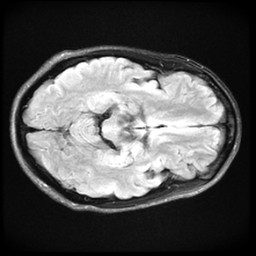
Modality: FLAIR
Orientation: axial
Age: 32
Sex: female
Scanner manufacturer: ge
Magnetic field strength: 3 T
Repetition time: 11 s
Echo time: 0.1497 s